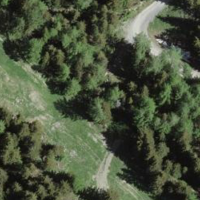
EUNIS habitat code: 43
Species observed at this site:
Epilobium montanum